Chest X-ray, AP view. Patient: 51 years old, sex F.
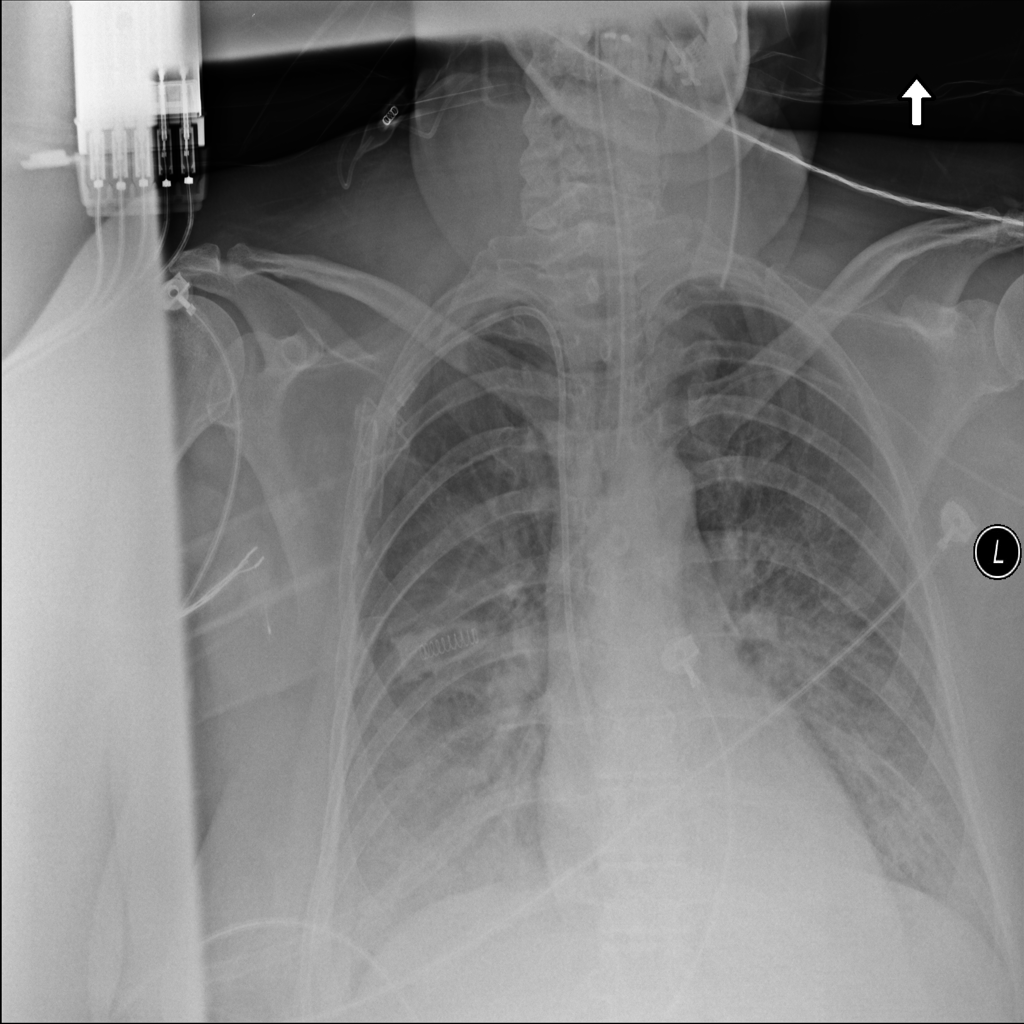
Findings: No Finding